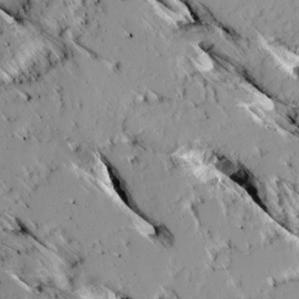
Label: non_frost